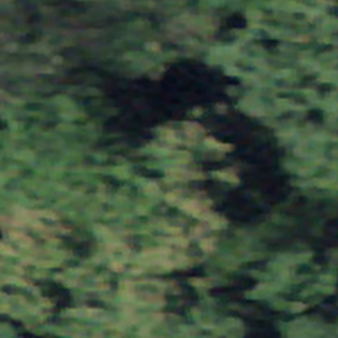
Label: other